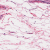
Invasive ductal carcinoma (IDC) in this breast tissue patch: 0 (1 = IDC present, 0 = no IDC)